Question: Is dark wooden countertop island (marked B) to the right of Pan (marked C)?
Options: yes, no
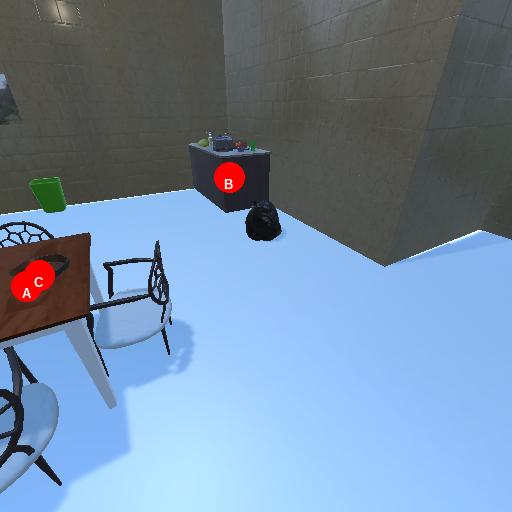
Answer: yes